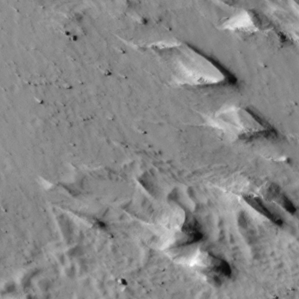
Label: non_frost